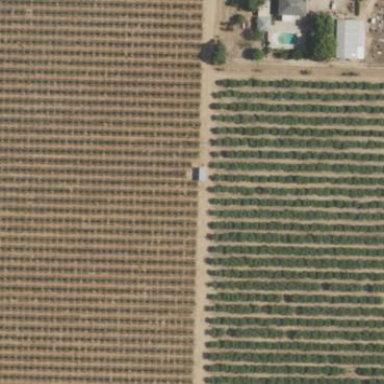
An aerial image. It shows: Vineyard.